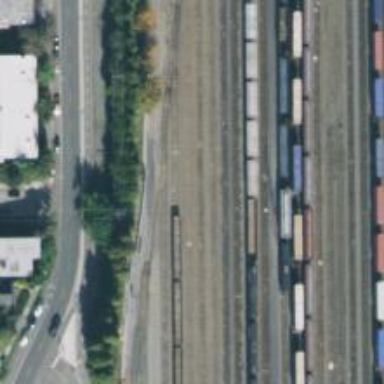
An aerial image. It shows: Railway level crossing.